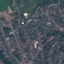
Land use / land cover class: Residential